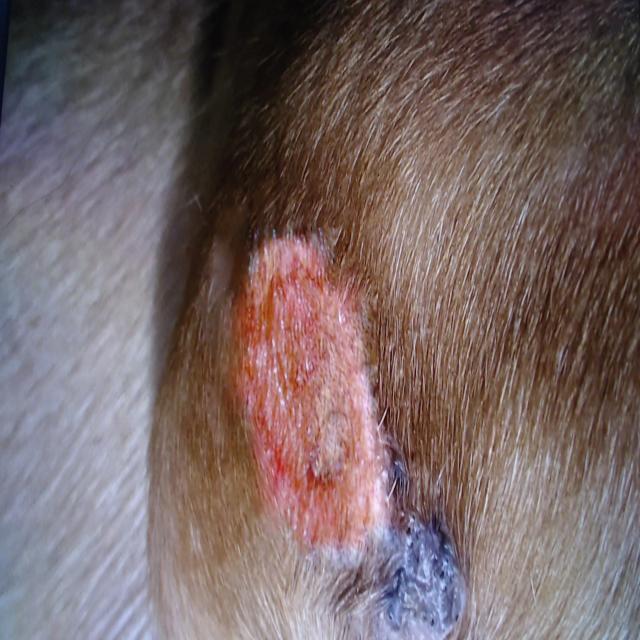
Canine ringworm (Dermatophytosis) — fungal infection caused by Microsporum or Trichophyton. Presents with circular alopecia, scaling, crusting, and broken hairs.